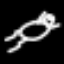
Label: frog